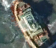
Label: Towing_vessel